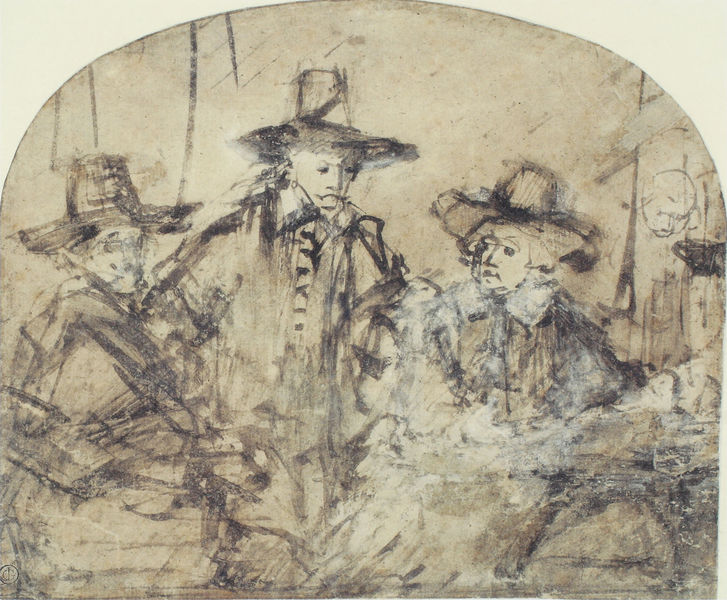
Titel: Studie für das Gemälde „Die Staalmeesters“
Künstler: Harmensz van Rijn Rembrandt
Institution: Berlin, Staatliche Museen, Kupferstichkabinett
Schlagwörter: mann, hintergrund, hut, hüte, männer, schwarz, vordergrund, zeichnung, anzug, kragen, drei, bogen, mast, abstrakt, rundbogen, jackett, bleistift, entwurf